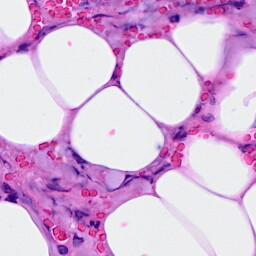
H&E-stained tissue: Breast